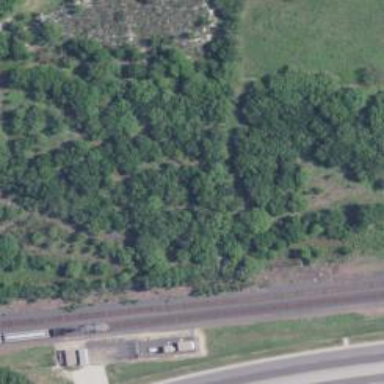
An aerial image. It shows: Abandoned spur railway.